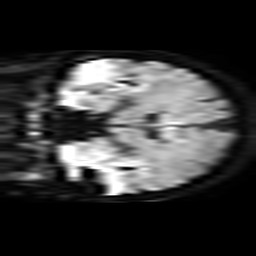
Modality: TRACE
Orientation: coronal
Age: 64
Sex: female
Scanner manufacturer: philips
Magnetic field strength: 3 T
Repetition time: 3.336 s
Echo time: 0.076 s